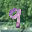
Label: 9